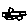
Label: car